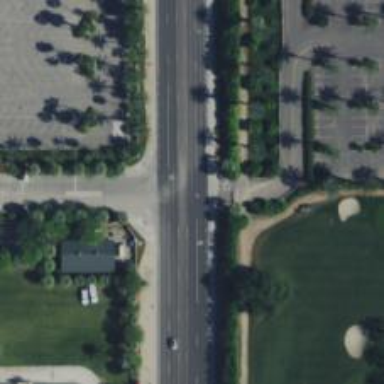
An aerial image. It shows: Secondary road with asphalt surface.